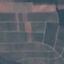
Land use / land cover: PermanentCrop